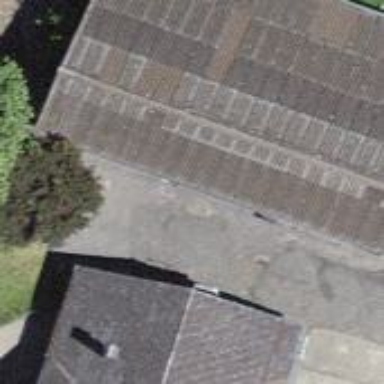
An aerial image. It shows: Shed.